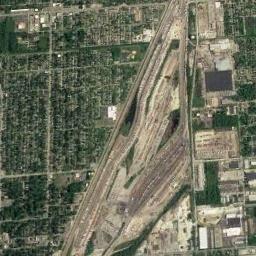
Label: railway_station